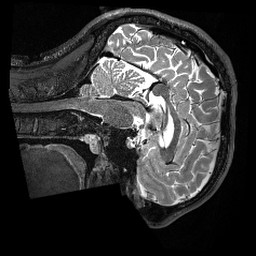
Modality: T2w
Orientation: sagittal
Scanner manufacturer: siemens
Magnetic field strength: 3 T
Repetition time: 3.2 s
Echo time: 0.563 s